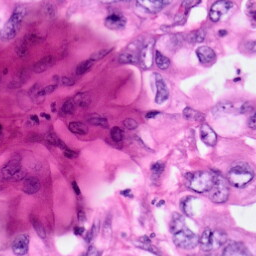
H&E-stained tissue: Pancreatic